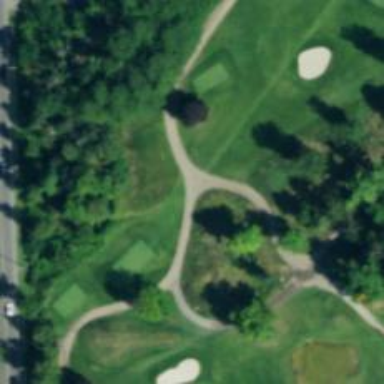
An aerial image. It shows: Path for both road and golf.